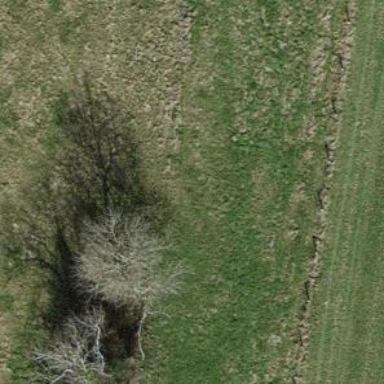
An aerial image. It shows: Single tag "natural: tree."